Field crop: maize
Growth stage: 2
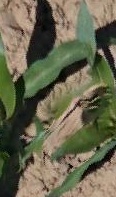
Species: maize